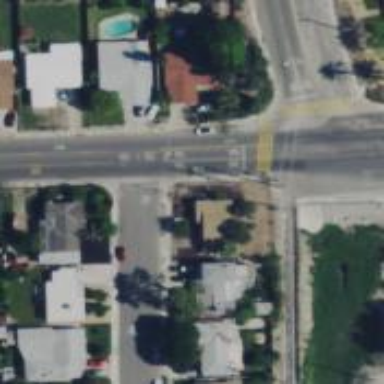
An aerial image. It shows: Road with stop sign.